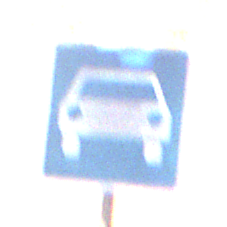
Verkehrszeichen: Kraftfahrstrasse
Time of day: MorningAfternoon
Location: Outdoor (Suburban)
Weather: PartlyCloudy
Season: NotSpecified
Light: Natural